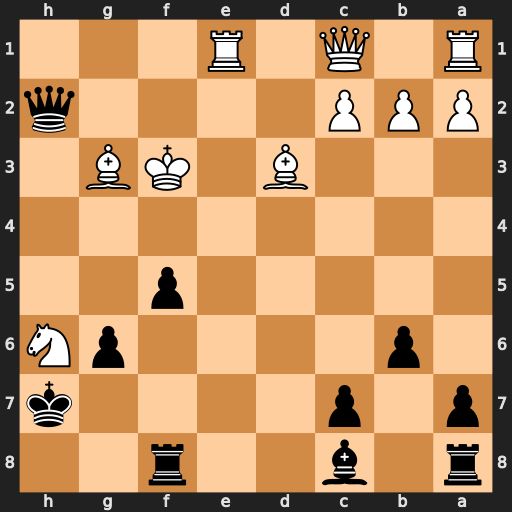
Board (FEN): r1b2r2/p1p4k/1p4pN/5p2/8/3B1KB1/PPP4q/R1Q1R3
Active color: b
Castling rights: -
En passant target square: -
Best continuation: Bb7+ Ke3 Qxg3+